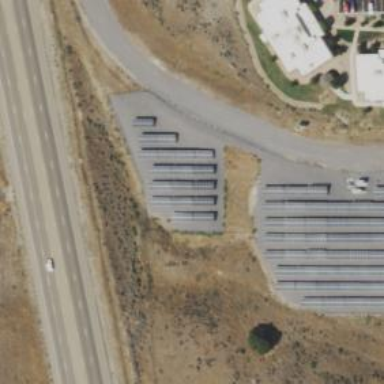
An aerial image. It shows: Solar power generator using photovoltaic method with solar photovoltaic panel types.